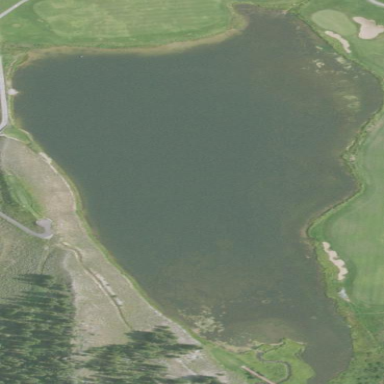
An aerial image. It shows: Reservoir serving as water hazard for golf course.